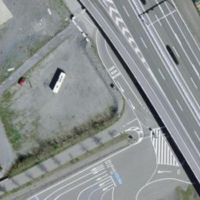
EUNIS habitat code: 57
Species observed at this site:
Hippocrepis emerus